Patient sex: F
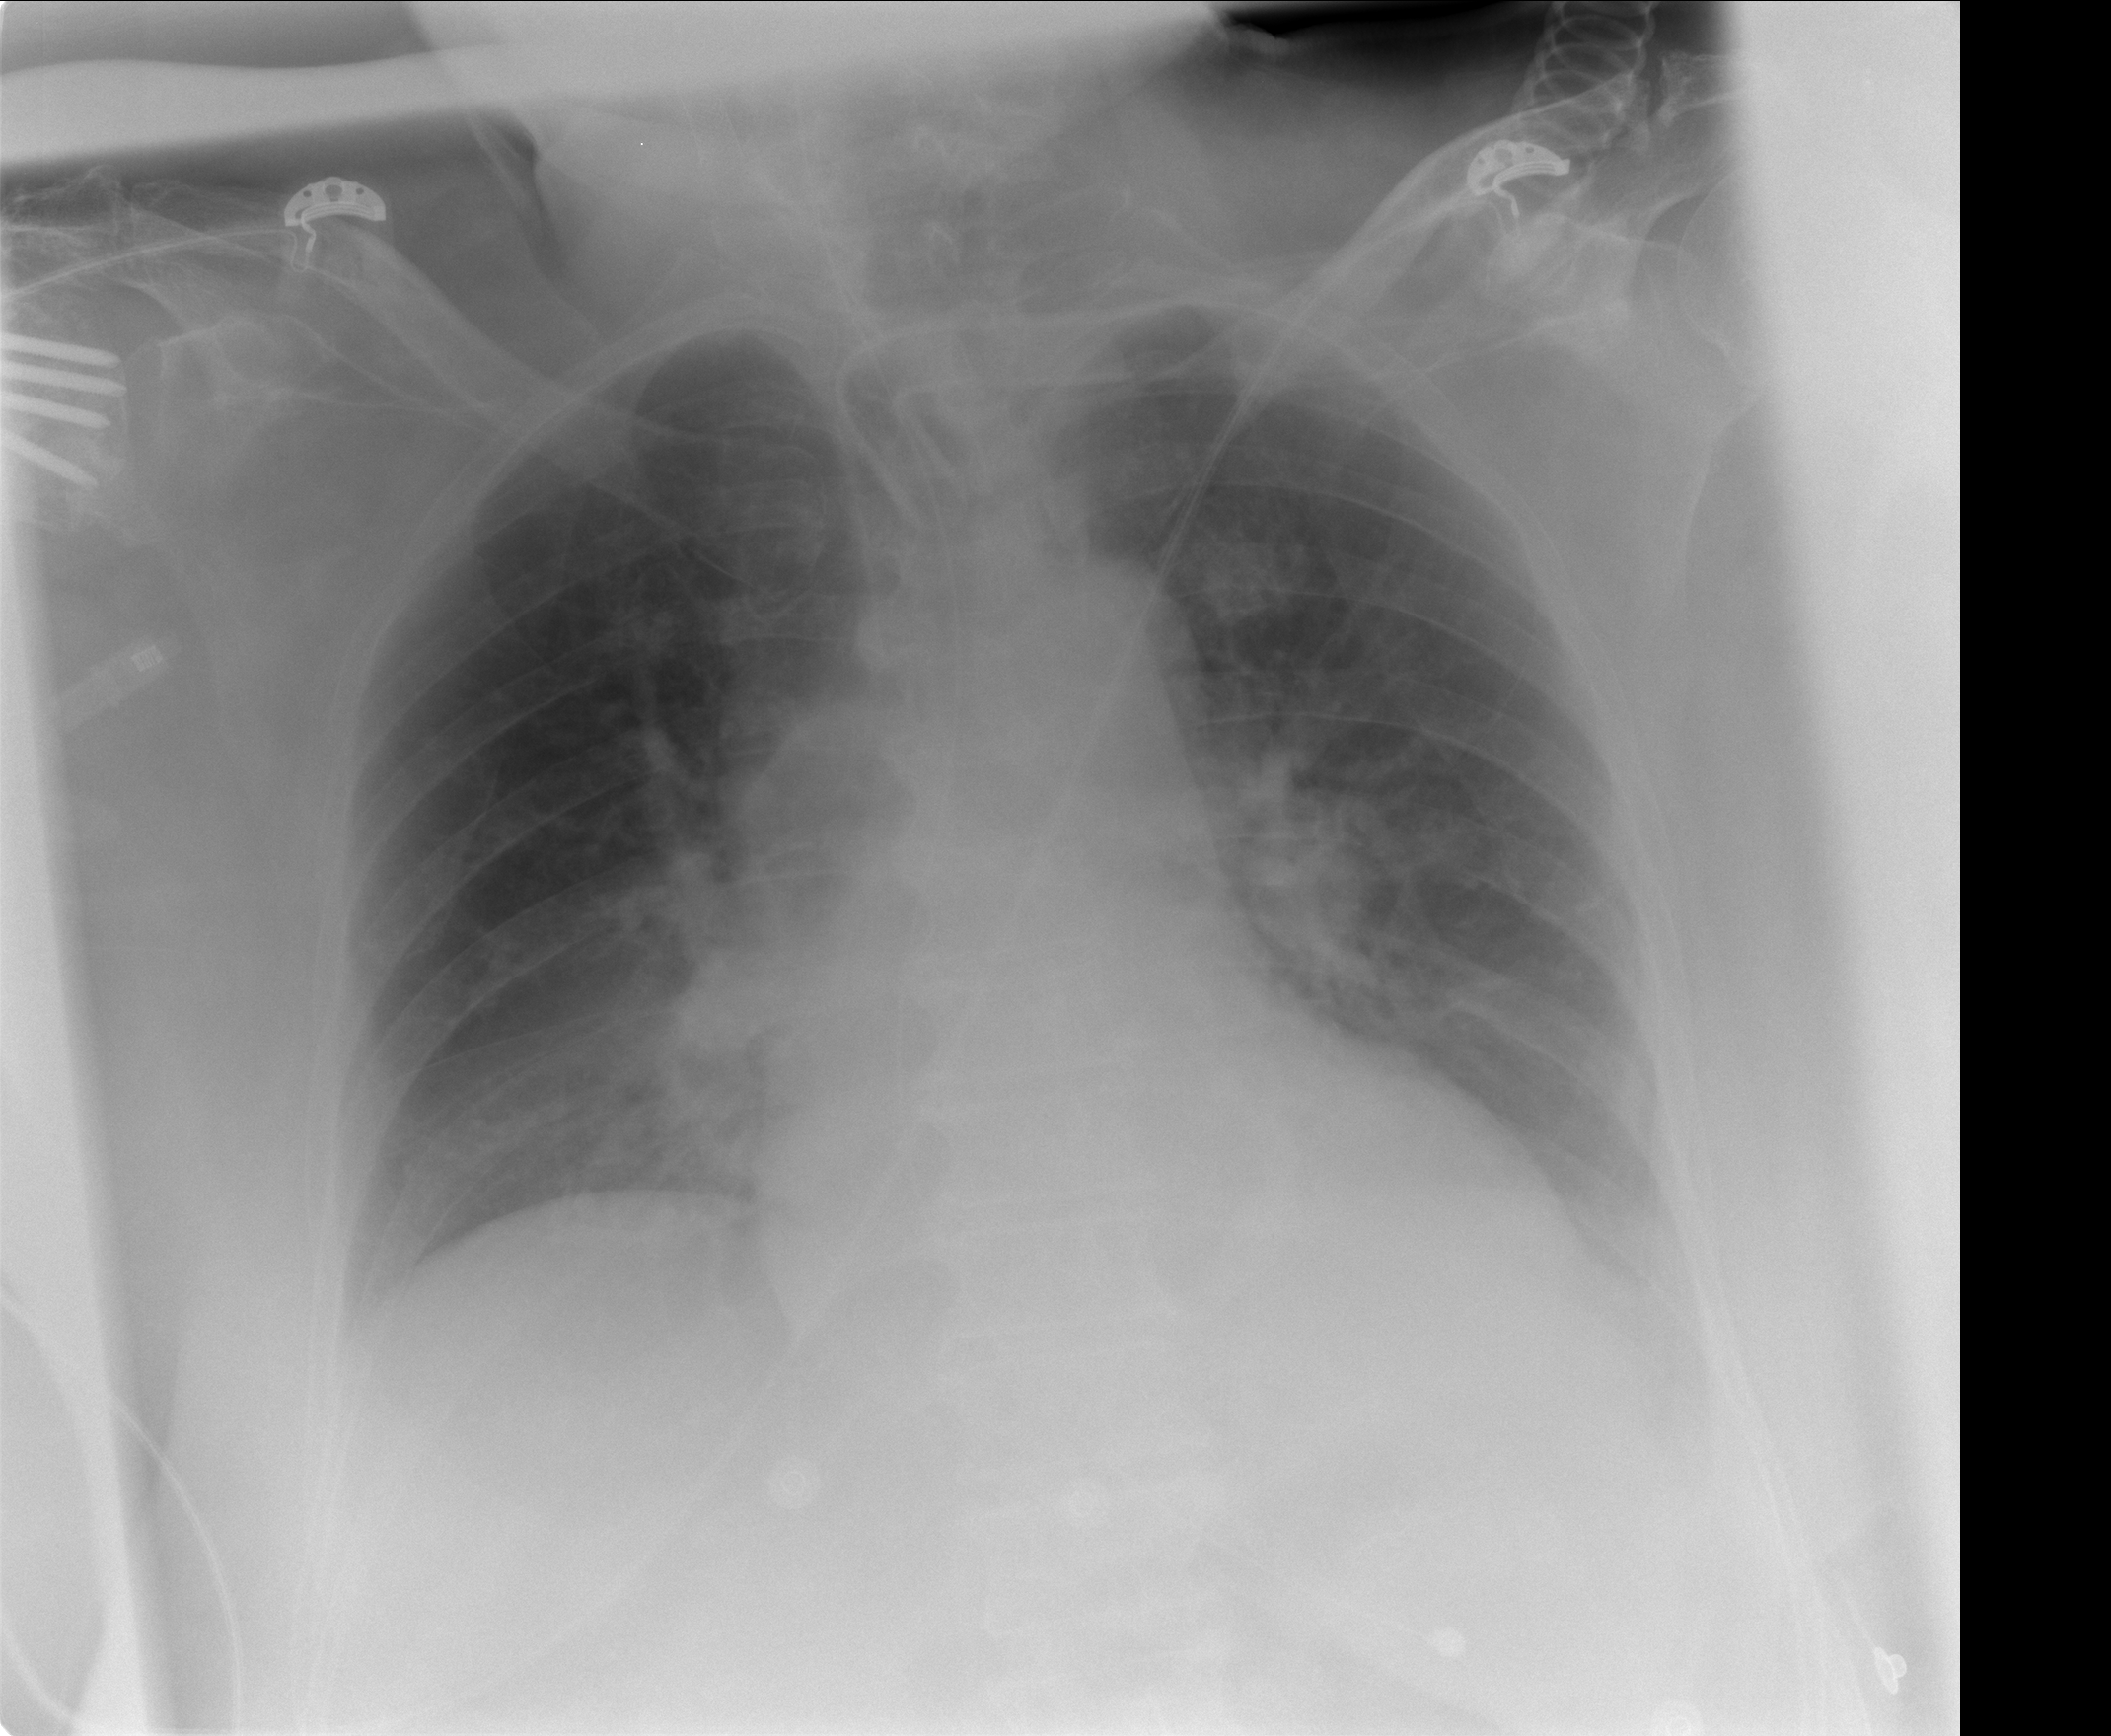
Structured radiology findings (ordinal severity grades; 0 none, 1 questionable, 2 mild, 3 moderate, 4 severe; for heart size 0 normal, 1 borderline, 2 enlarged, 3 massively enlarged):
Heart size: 1
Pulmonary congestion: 2
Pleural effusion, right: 0
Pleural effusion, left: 1
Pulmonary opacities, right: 0
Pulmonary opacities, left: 0
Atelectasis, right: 2
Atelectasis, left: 2